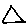
Label: triangle